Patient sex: M
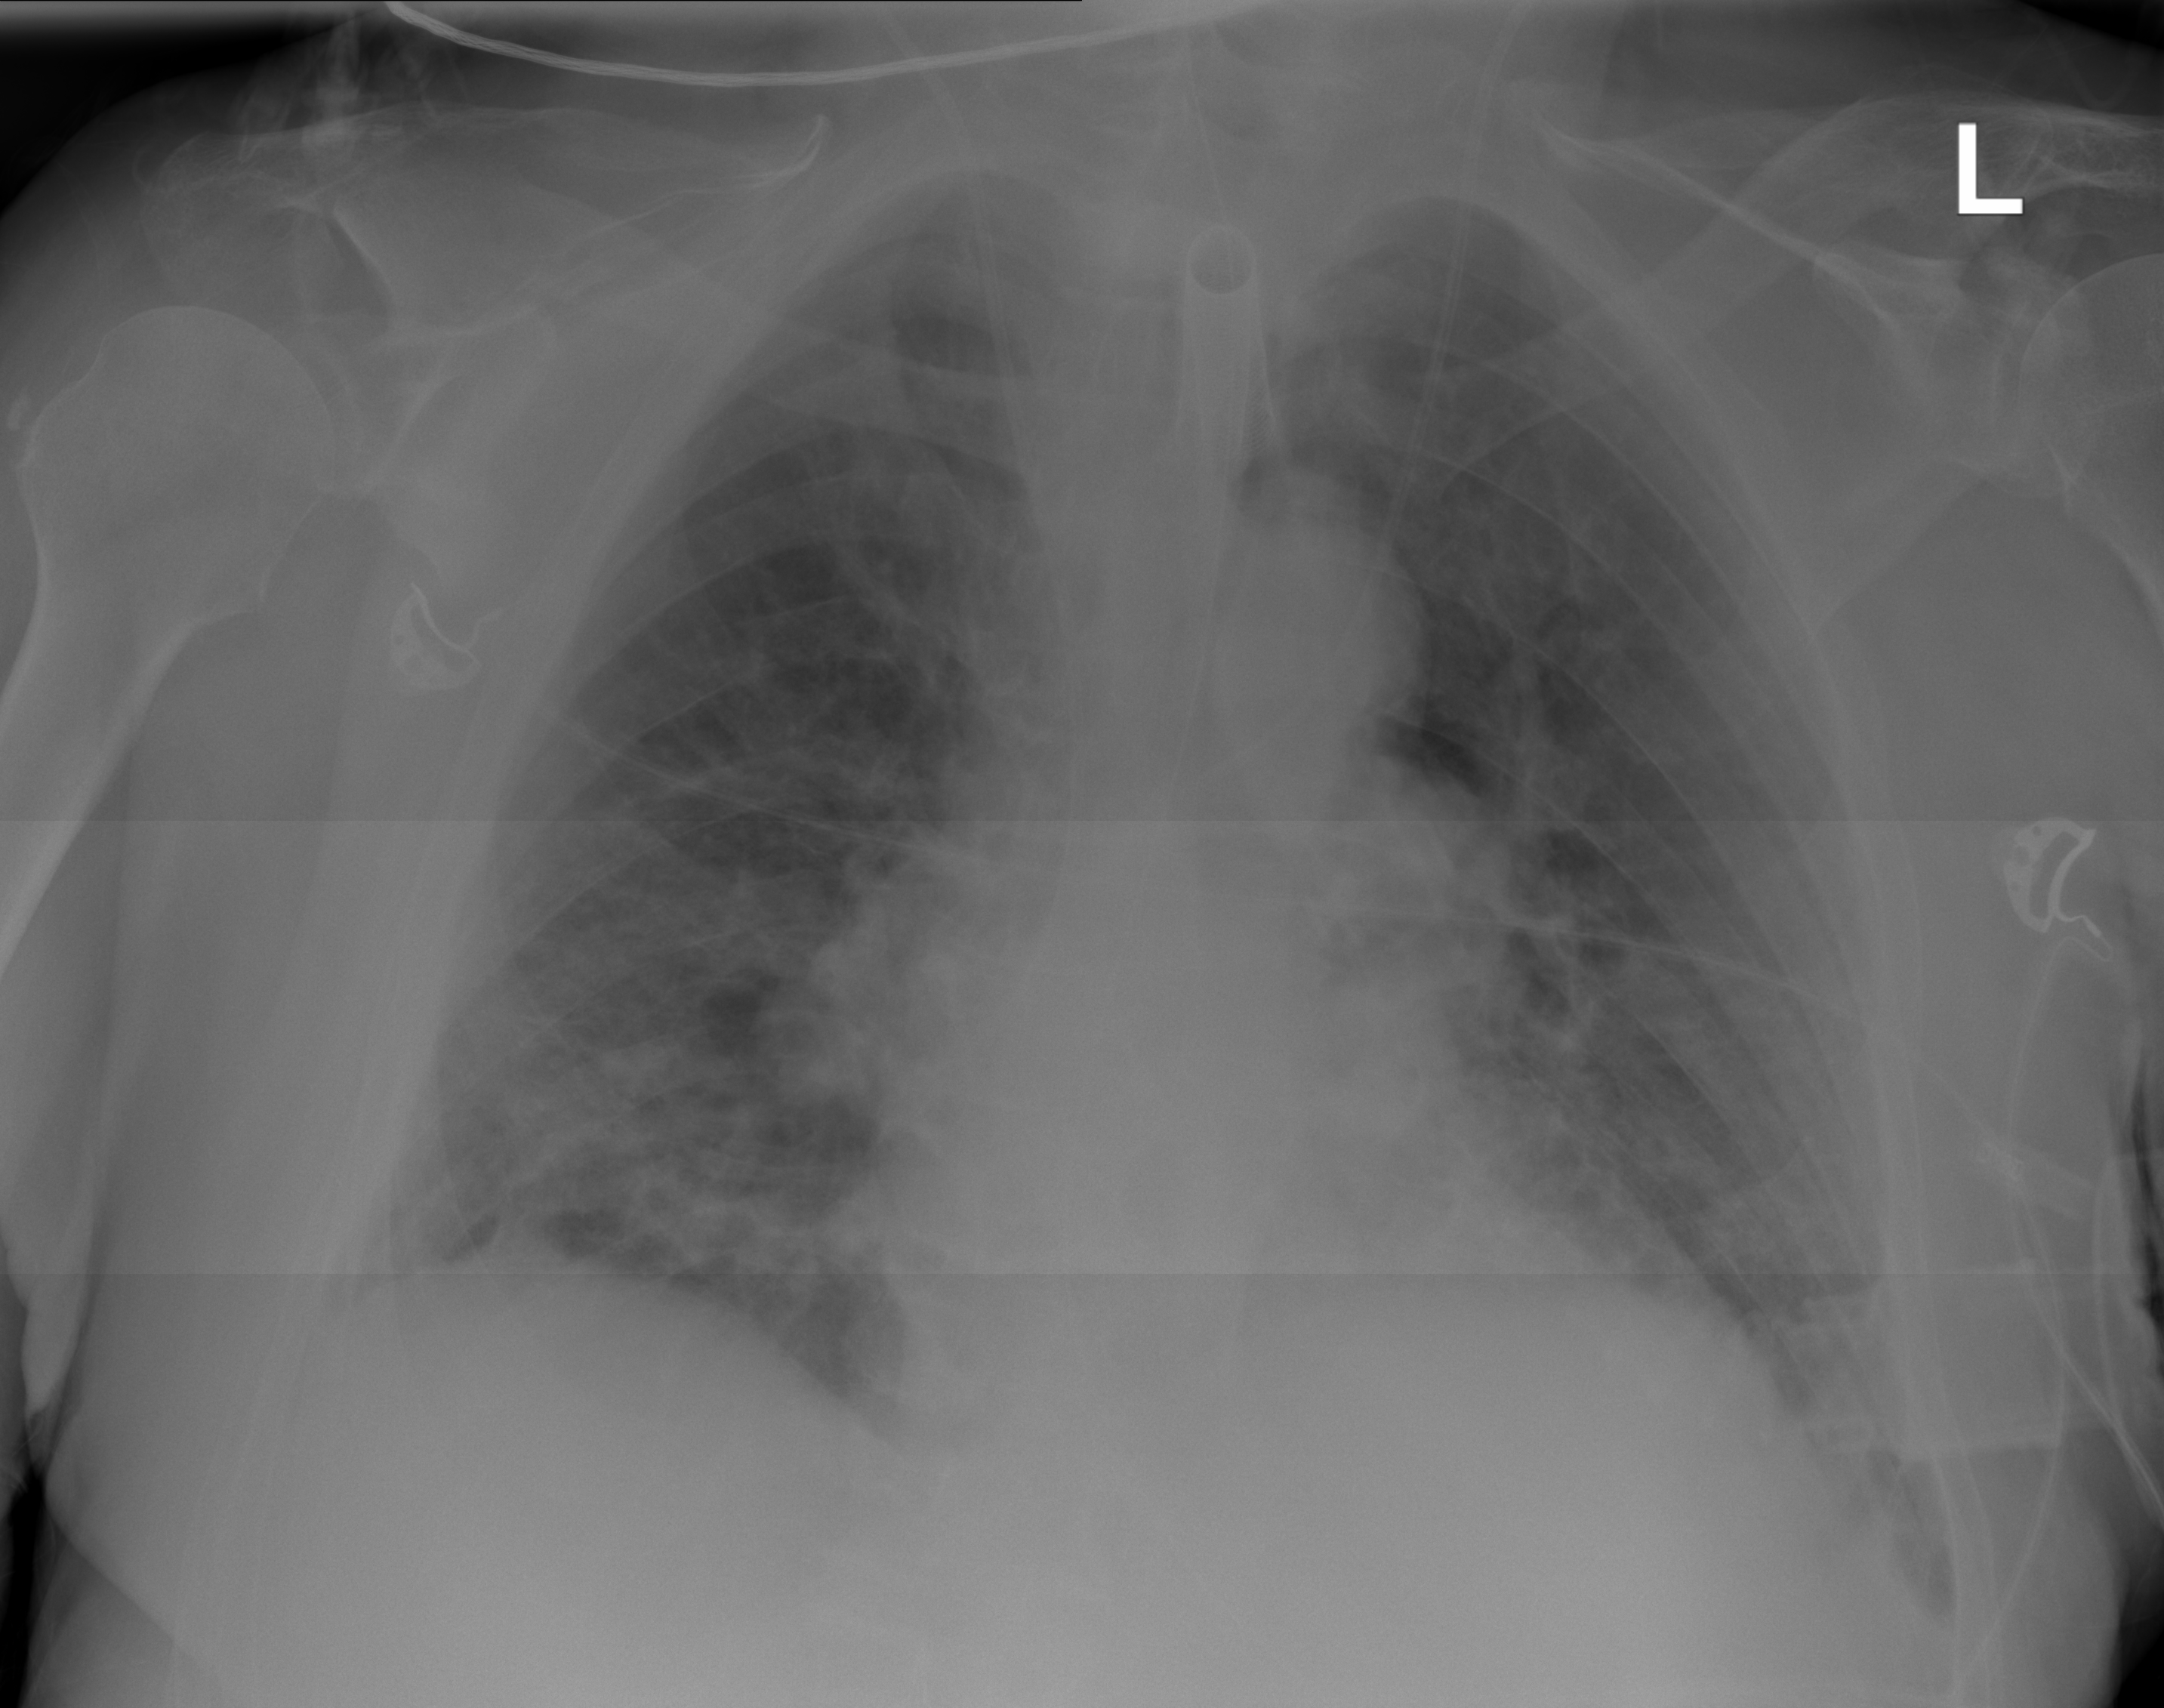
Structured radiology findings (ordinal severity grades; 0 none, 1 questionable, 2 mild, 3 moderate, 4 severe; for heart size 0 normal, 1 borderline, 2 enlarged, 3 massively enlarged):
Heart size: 2
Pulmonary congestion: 2
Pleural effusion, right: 0
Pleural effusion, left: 0
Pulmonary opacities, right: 2
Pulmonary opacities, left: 0
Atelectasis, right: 0
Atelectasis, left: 2